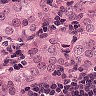
Metastatic tissue present: yes